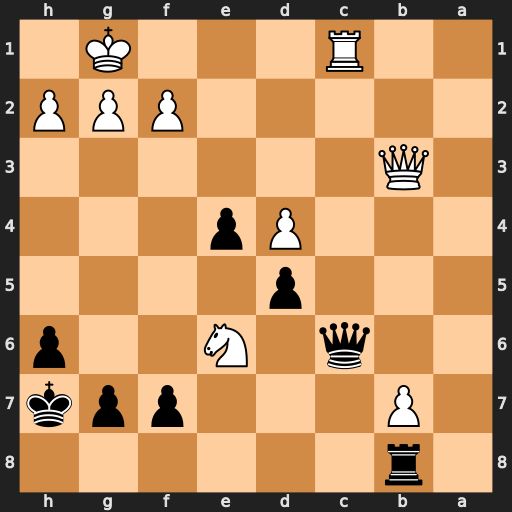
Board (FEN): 1r6/1P3ppk/2q1N2p/3p4/3Pp3/1Q6/5PPP/2R3K1
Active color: b
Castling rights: -
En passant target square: -
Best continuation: Qxc1+ Qd1 Qxd1#